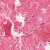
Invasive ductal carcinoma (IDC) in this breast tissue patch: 0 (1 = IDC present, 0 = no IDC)